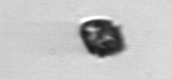
Label: Kryptoperidinium_triquetrum